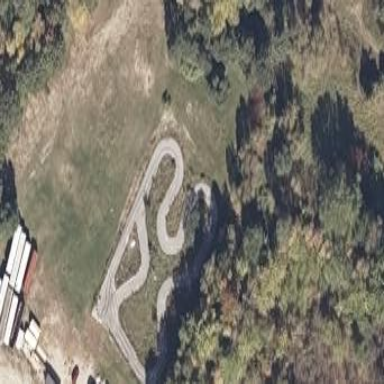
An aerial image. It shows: Karting raceway.